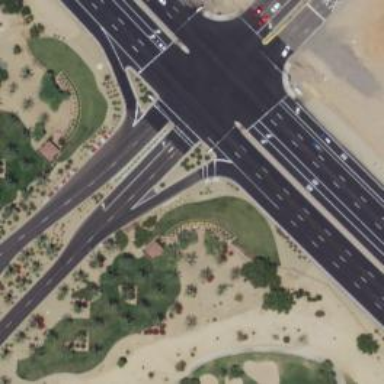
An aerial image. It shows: Trunk link road with asphalt surface.